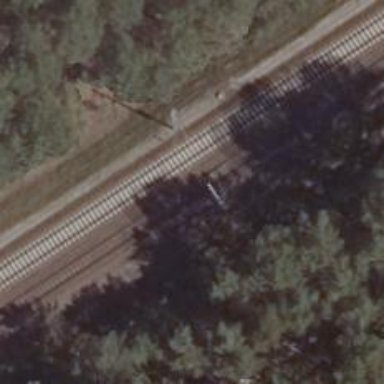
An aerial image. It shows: Railway milestone with catenary mast.